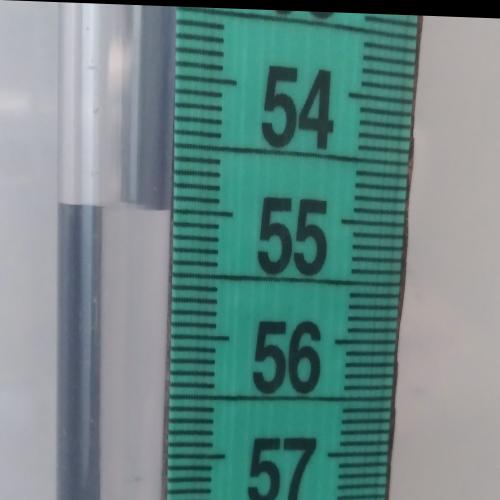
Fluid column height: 55.0 cm